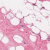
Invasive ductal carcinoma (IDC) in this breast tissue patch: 0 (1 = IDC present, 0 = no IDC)